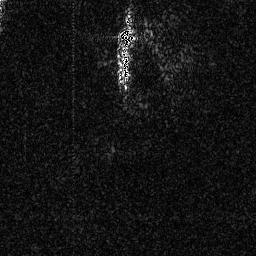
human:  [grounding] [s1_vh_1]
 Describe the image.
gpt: In the satellite image, there is  <ref>1 medium ship </ref> <box>[[44, 9, 53, 32, 0]]</box> located at top.